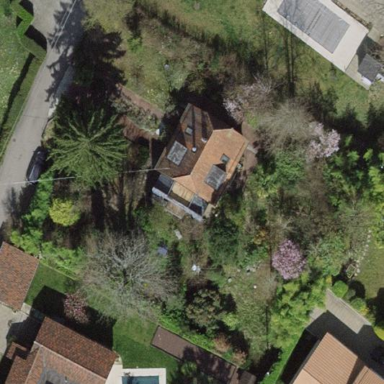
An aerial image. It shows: Garden surrounded by fence.